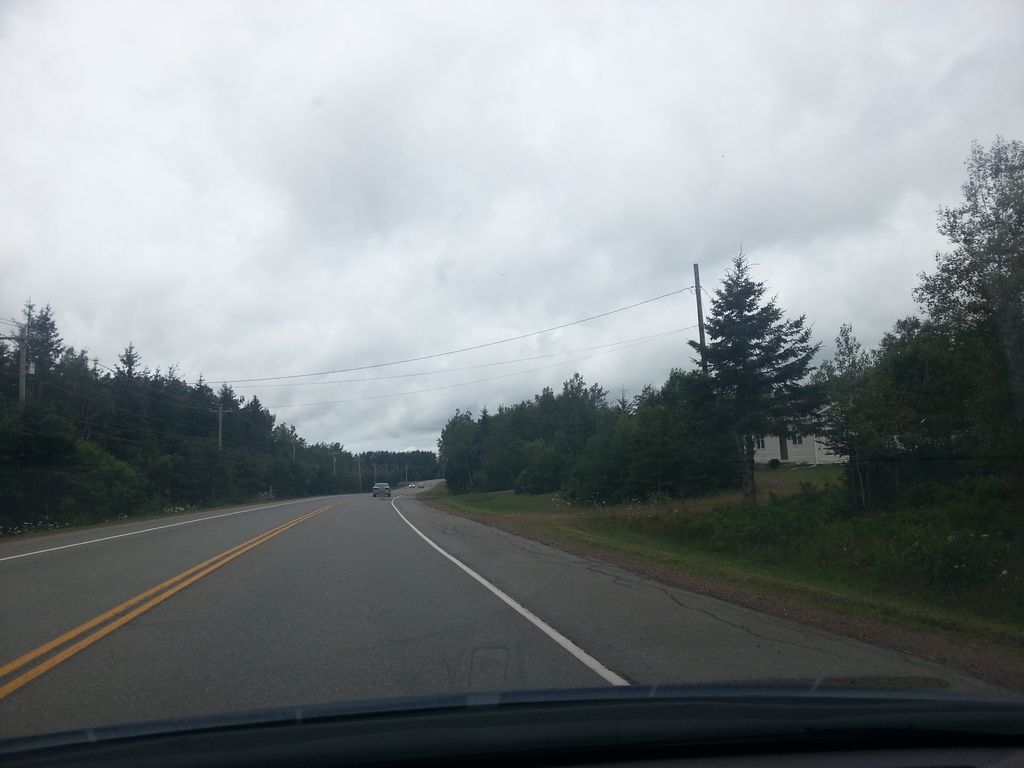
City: charlottetown